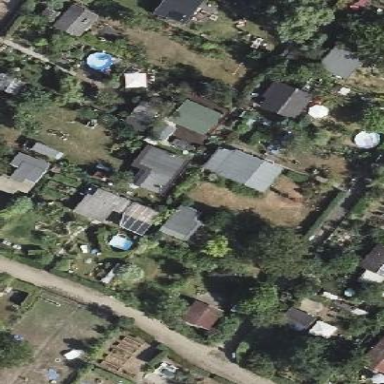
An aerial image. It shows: Plot within allotments.